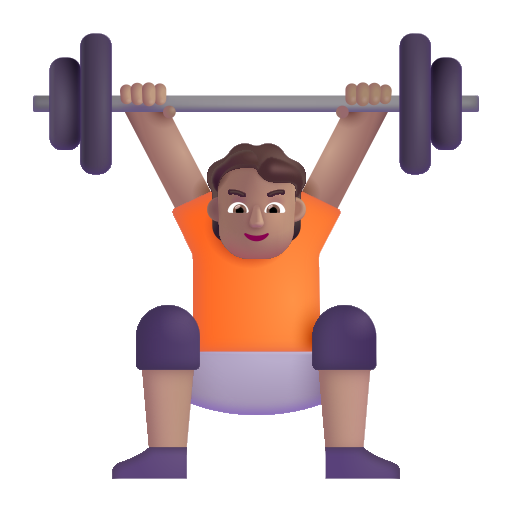
person lifting weights color